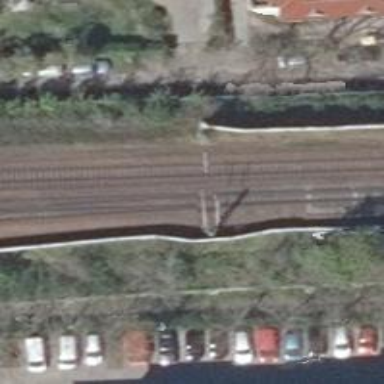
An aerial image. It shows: Railway milestone with catenary mast.